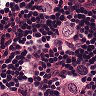
Metastatic tissue present: yes